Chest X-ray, PA view. Patient: 42 years old, sex F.
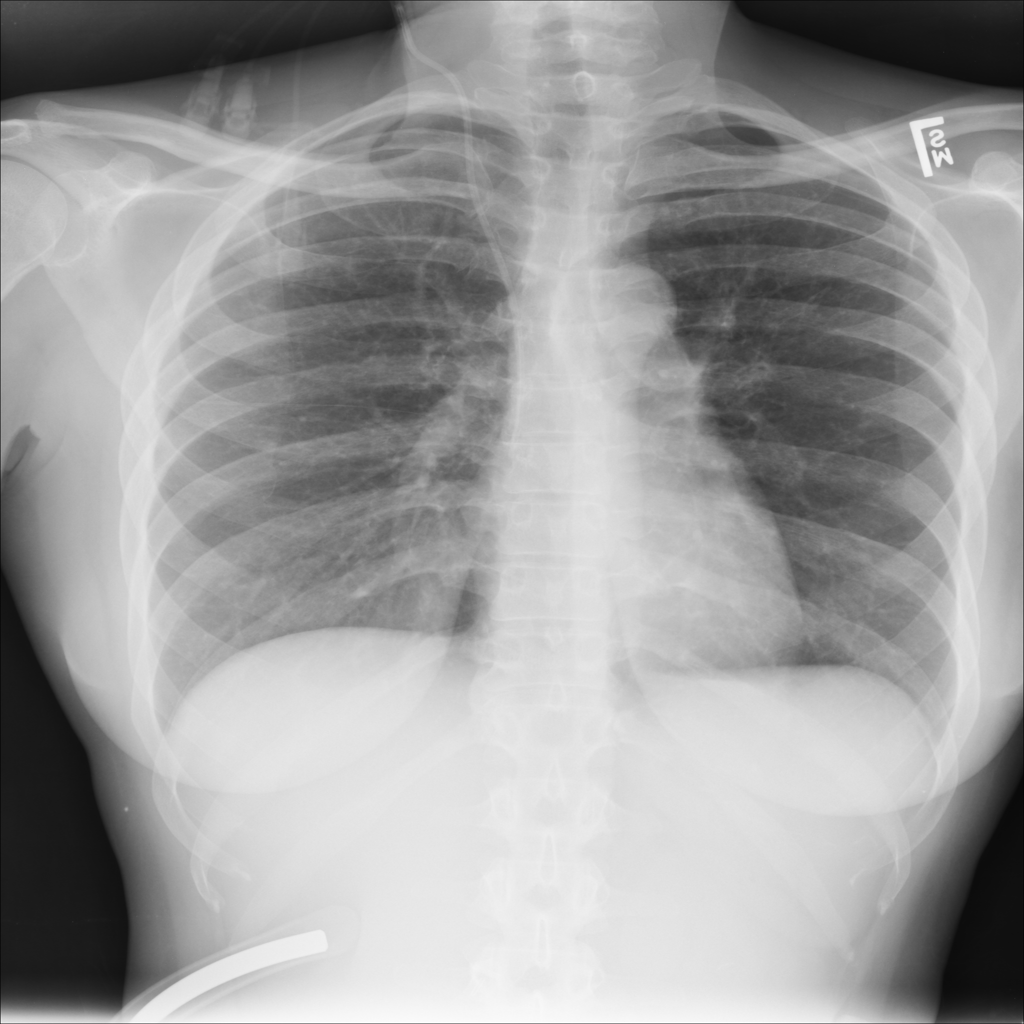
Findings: Infiltration